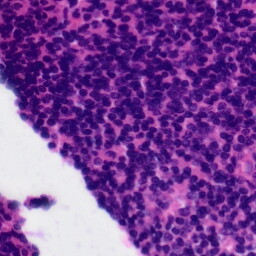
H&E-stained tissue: Tonsil